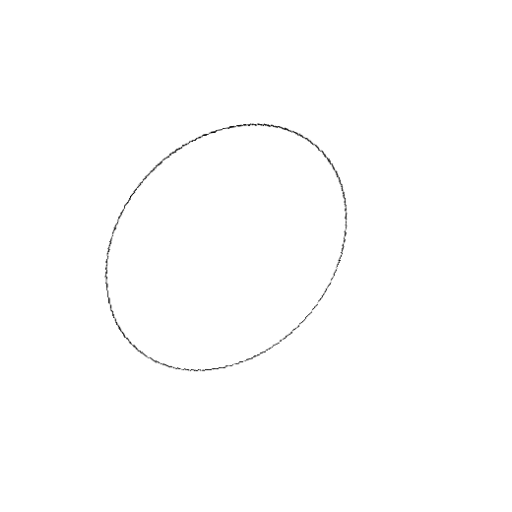
Crossing number: 0